Question: I have a custom plist file that looks like this:

I know the data is there (I displayed it using NSLog). My problem is I'm getting a runtime error: when reading the first line after initializing *hexColors with this code:
'''
NSString *pListPath = [[NSBundle mainBundle] pathForResource:@"ColorSchemes" ofType:@"plist"];
// Load the file content and read the data into the array
NSDictionary *colorsDict = [[NSDictionary alloc] initWithContentsOfFile:pListPath];
// NSLog(@"
colorsDict: %@", colorsDict);
NSMutableArray *hexColors = [[NSMutableArray alloc]init];
[hexColors addObject:[colorsDict objectForKey:@"buttons"]];
[hexColors addObject:[colorsDict objectForKey:@"calendar"]];
[hexColors addObject:[colorsDict objectForKey:@"leftGrid"]];
[hexColors addObject:[colorsDict objectForKey:@"topGrid"]];
[hexColors addObject:[colorsDict objectForKey:@"dataGrid"]];
'''
I don't understand what's wrong with the addObject code (it used to work, no changes have been made). Can somebody please help me figure this out?
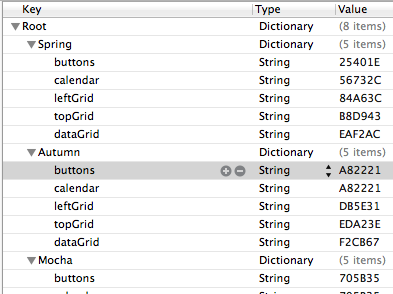
Answer: If i'm not mistaken 'colorsDict' is the root dictionary. Its keys are 'Spring, Autumn, etc.'. The keys 'button, calendar, leftGrid', are part of the dictionaries that you can access through the season keys.
You would need to do (for example)
'''
NSDictionary *realColorsDict = [colorsDict objectForKey:@"Spring"];
[hexColors addObject:[realColorsDict objectForKey:@"buttons"]];
[hexColors addObject:[realColorsDict objectForKey:@"calendar"]];
[hexColors addObject:[realColorsDict objectForKey:@"leftGrid"]];
[hexColors addObject:[realColorsDict objectForKey:@"topGrid"]];
[hexColors addObject:[realColorsDict objectForKey:@"dataGrid"]];
'''
Let me know if this solves your problem :)